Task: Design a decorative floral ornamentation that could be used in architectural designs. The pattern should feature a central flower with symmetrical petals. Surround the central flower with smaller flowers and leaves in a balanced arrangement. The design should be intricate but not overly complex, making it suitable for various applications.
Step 106:
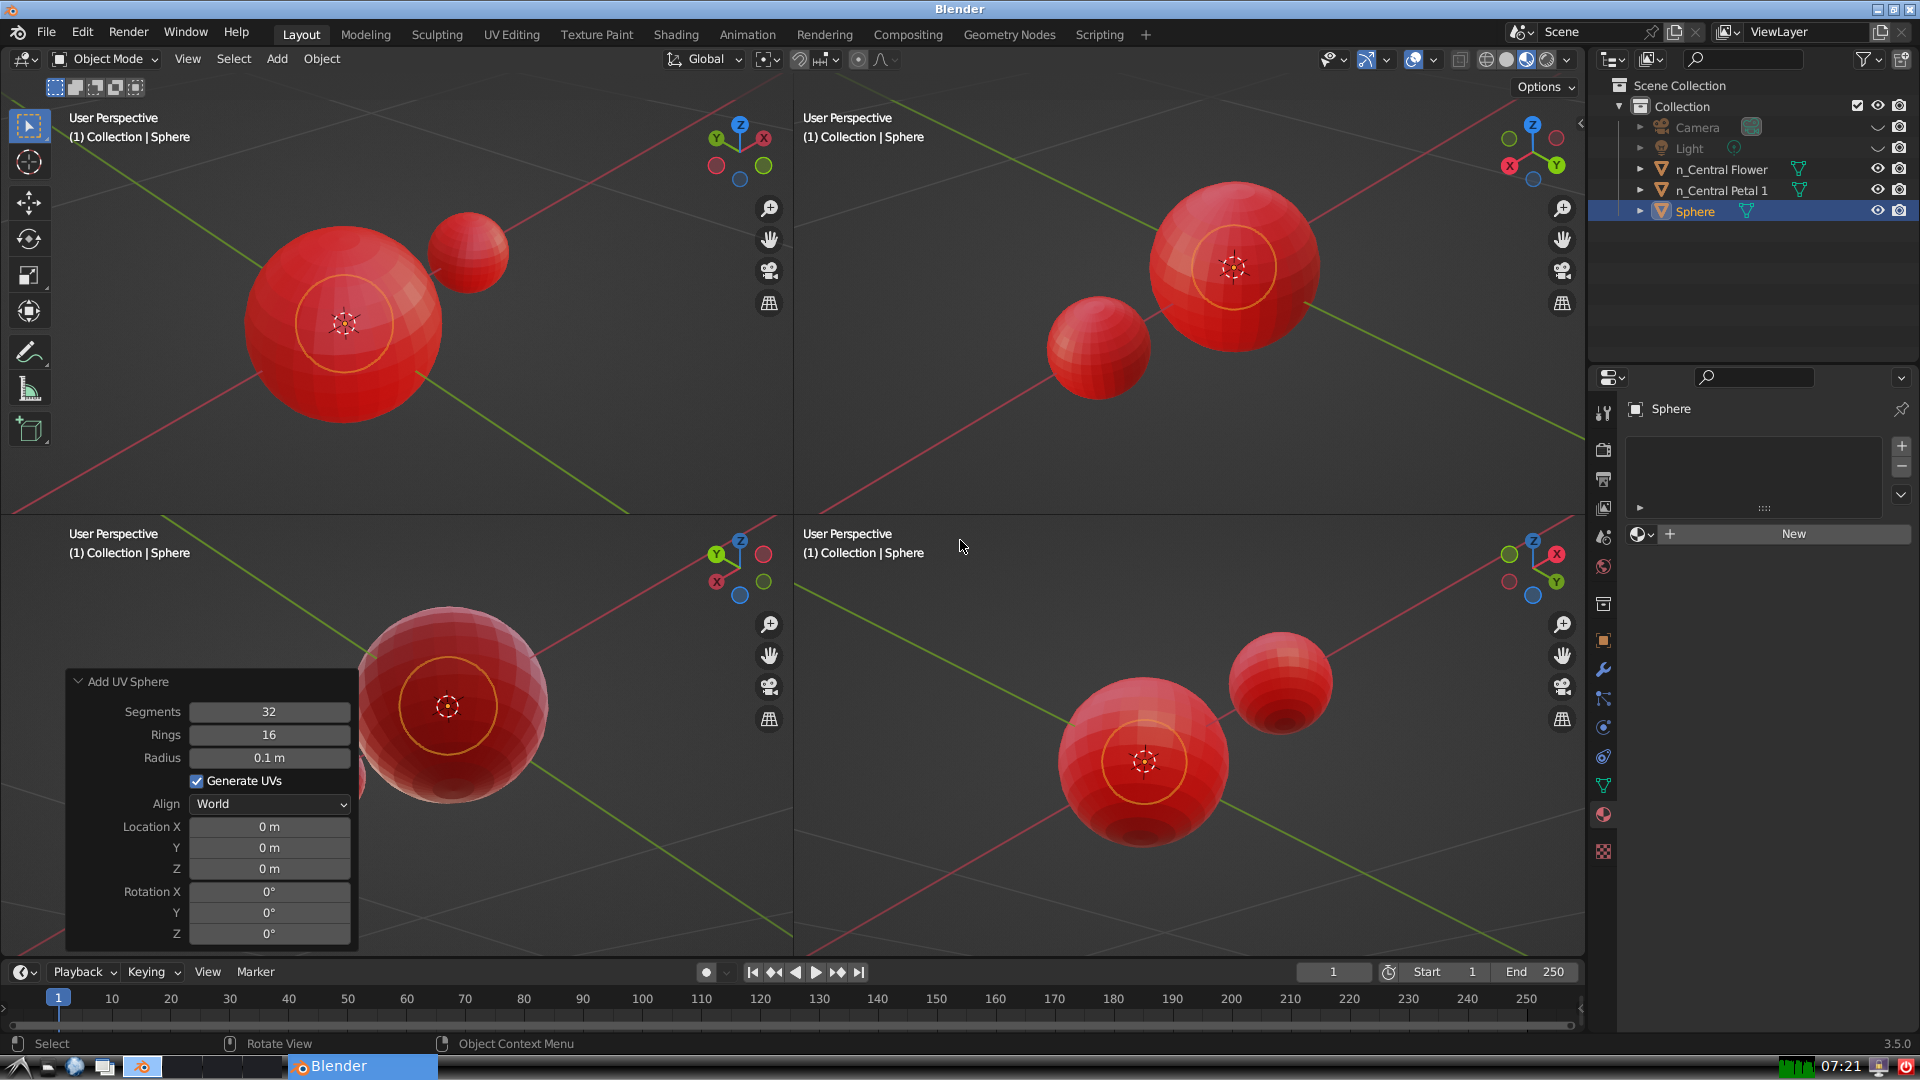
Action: {"key_press": ['Ctrl, Home']}